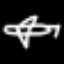
Label: airplane